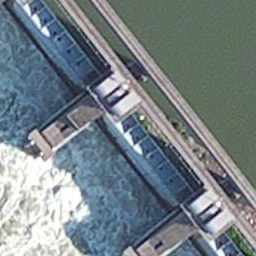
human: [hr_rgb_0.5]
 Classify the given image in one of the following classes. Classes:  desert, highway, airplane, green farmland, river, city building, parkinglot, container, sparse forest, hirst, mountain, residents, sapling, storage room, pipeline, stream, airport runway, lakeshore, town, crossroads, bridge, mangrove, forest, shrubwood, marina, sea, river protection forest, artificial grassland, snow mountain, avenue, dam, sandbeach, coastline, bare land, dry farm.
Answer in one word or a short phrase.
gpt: dam